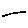
Label: line